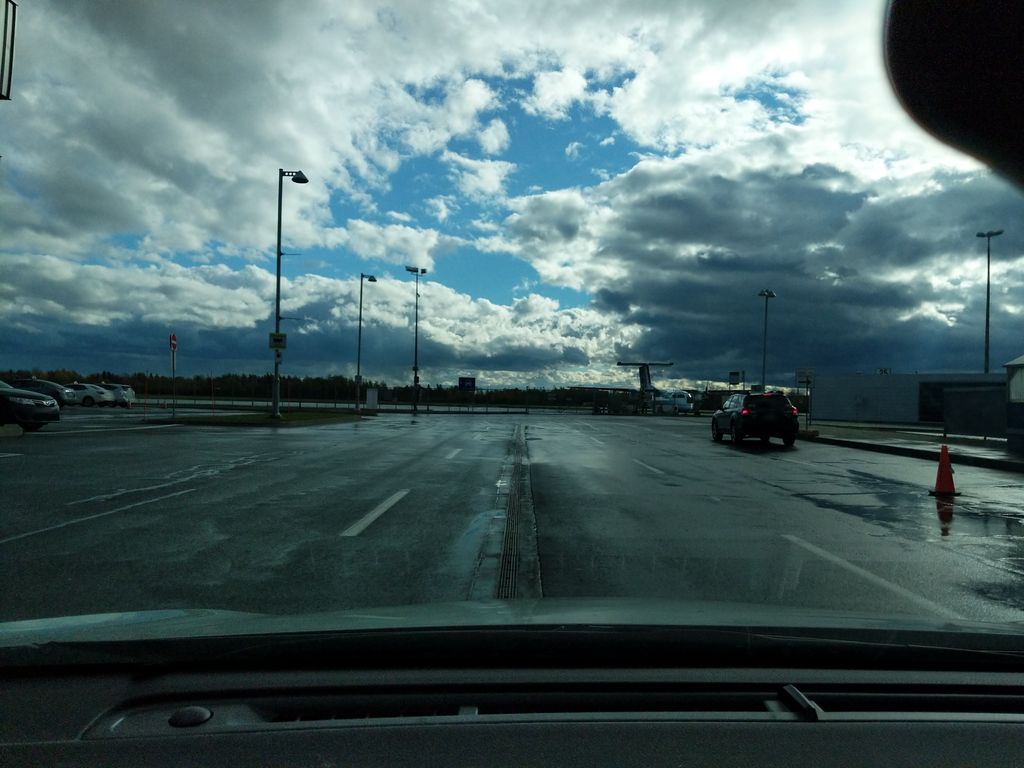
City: quebec_city